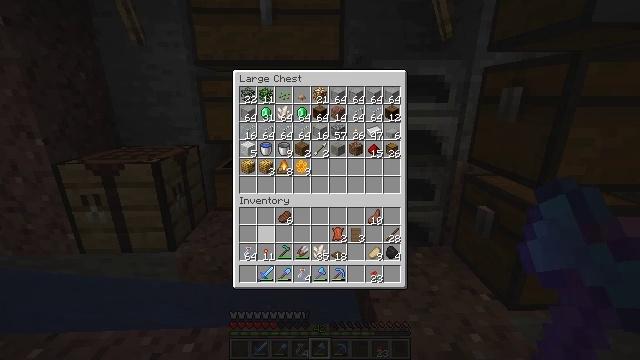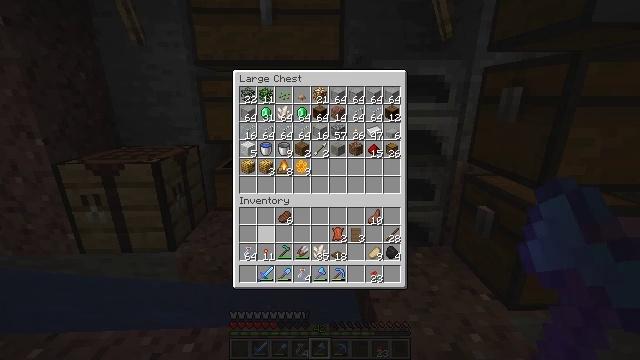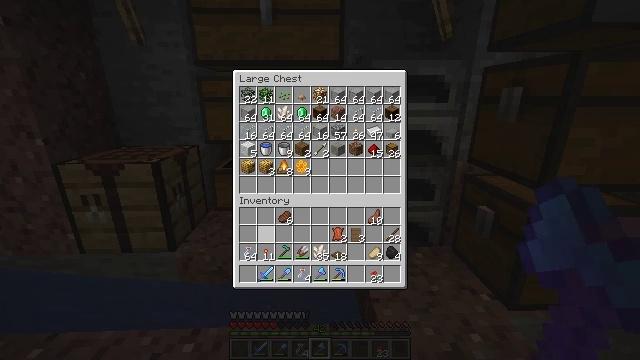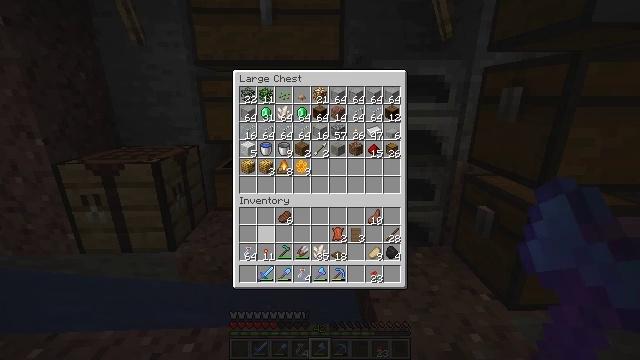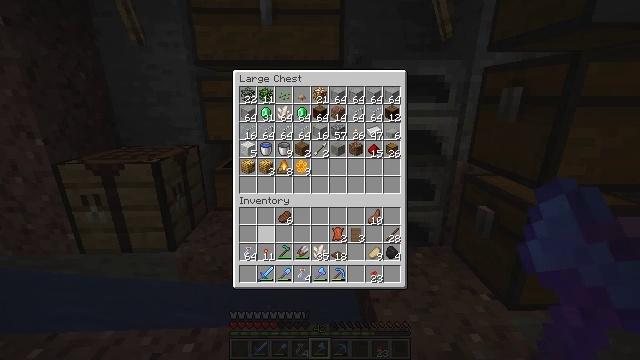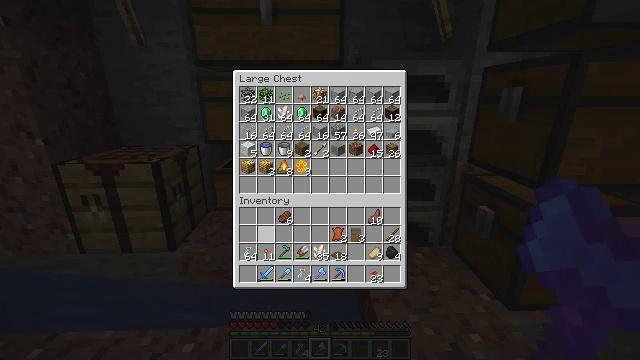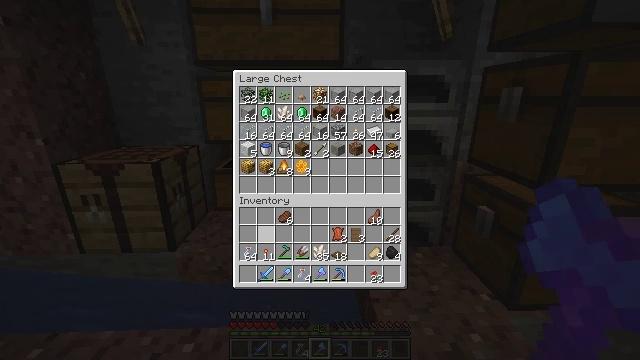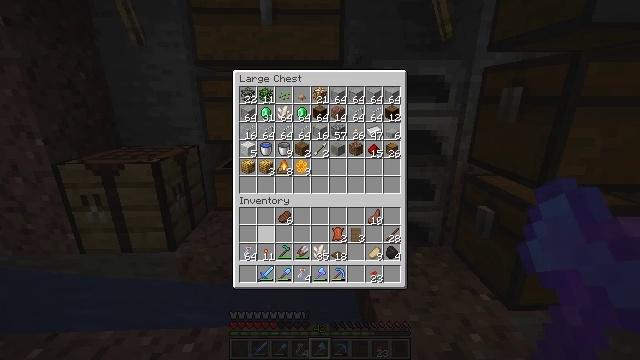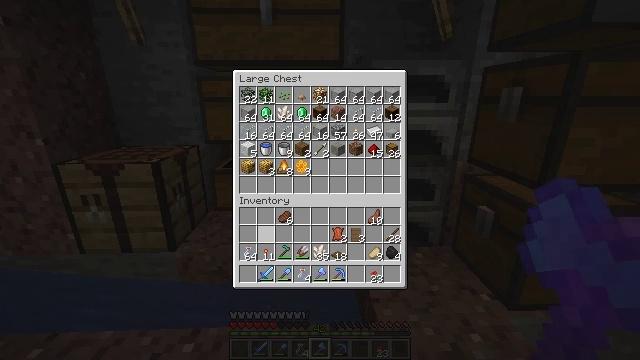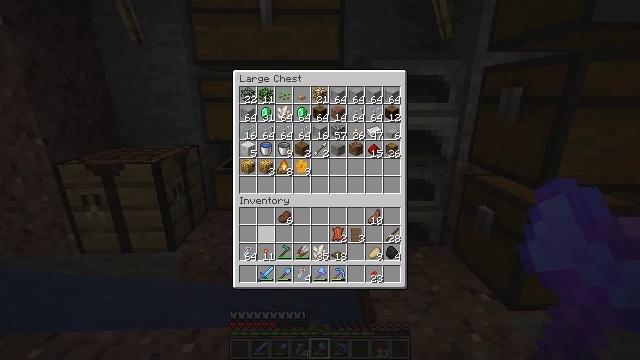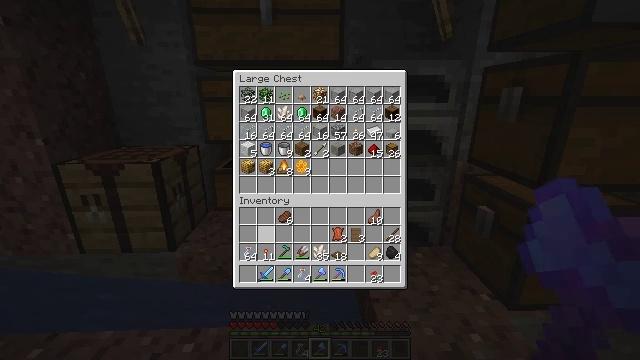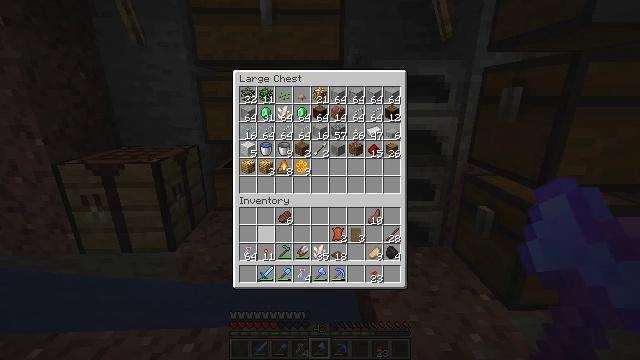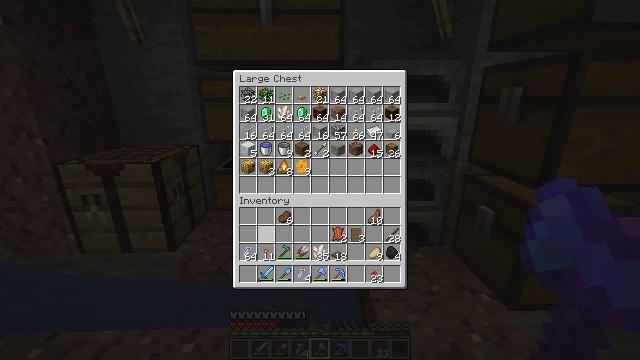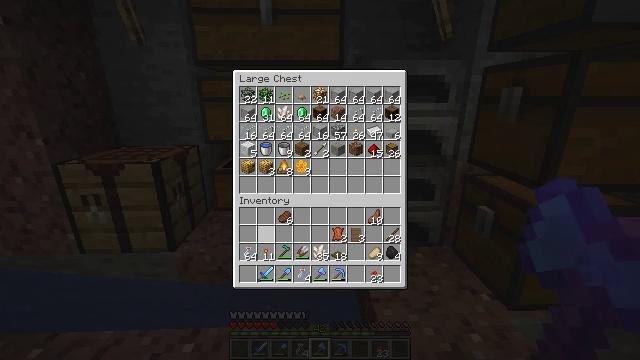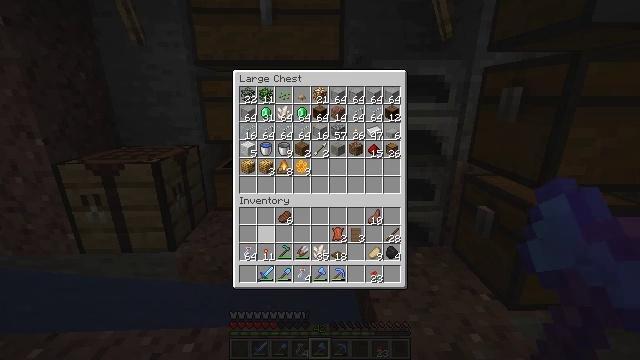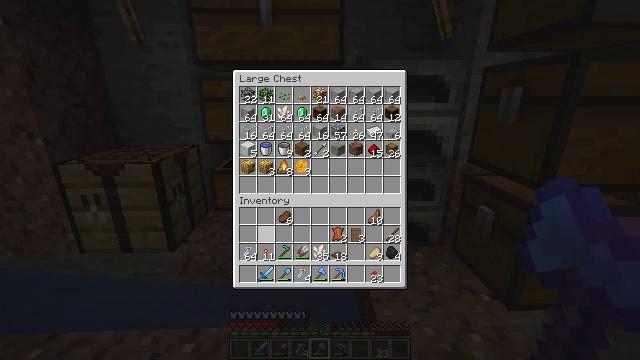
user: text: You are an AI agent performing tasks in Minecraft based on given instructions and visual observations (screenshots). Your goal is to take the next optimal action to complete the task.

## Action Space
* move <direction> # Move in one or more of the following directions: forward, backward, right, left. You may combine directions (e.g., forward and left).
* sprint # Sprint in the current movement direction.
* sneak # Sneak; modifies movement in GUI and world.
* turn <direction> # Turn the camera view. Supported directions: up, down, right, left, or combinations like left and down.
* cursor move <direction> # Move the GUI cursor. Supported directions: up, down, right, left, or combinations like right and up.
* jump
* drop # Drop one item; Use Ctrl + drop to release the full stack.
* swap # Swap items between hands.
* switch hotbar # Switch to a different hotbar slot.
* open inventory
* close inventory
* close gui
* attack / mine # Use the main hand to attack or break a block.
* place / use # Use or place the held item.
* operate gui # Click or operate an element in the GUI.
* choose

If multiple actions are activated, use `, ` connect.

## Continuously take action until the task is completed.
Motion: motion action
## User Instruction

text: Use the crafting table to craft a glass bottle.
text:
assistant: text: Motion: no_op
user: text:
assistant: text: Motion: no_op
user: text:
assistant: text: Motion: no_op
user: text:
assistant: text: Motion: no_op
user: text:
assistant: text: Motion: no_op
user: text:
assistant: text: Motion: no_op
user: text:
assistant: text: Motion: no_op
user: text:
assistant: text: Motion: no_op
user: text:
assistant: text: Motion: no_op
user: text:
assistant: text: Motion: no_op
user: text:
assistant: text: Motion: no_op
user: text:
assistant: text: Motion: no_op
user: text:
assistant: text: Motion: no_op
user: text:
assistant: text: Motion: no_op
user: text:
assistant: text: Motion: no_op
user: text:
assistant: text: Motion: no_op
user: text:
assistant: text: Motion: no_op
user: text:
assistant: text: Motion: no_op
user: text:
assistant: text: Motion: no_op
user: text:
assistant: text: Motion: no_op
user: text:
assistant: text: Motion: no_op
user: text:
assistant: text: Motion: no_op
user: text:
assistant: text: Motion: no_op
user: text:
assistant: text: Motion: no_op
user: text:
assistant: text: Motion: no_op
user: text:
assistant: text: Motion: no_op
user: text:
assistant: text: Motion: no_op
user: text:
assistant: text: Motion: no_op
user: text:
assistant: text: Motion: no_op
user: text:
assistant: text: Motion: no_op